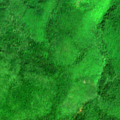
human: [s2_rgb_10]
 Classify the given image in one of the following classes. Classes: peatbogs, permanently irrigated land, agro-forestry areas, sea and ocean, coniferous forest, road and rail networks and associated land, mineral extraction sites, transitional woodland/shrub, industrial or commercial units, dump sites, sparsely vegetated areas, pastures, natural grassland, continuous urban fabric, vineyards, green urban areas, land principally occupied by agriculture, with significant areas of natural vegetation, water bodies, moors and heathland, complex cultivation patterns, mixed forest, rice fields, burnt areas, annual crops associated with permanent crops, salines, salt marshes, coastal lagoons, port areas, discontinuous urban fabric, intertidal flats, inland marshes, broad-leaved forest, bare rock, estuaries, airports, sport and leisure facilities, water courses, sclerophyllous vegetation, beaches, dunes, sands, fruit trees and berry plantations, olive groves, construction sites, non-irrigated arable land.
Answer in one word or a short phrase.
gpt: broad-leaved forest, transitional woodland/shrub